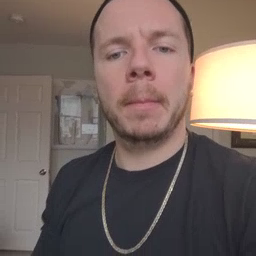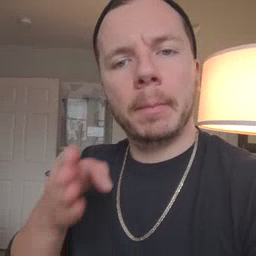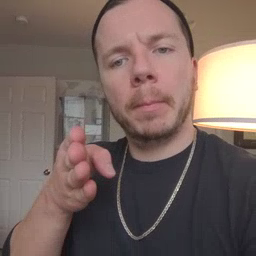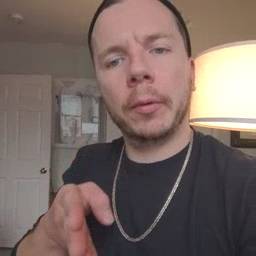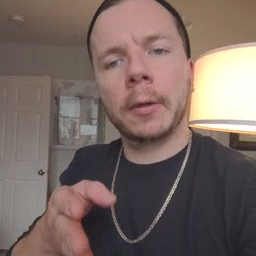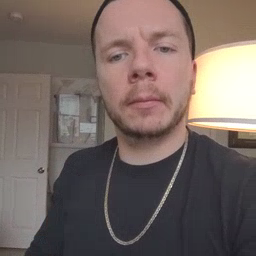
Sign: person